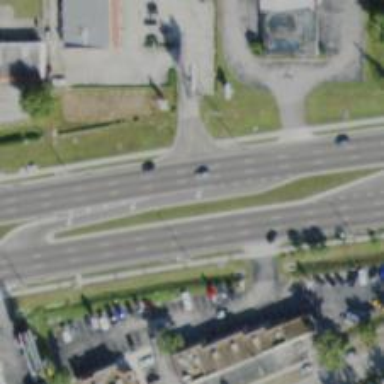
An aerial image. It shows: Trunk link highway.